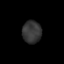
Tissue: prostate
Cell type: T cells
Senescence score: 0.7615
Nuclear area (px): 419
Mean DAPI intensity: 53.043